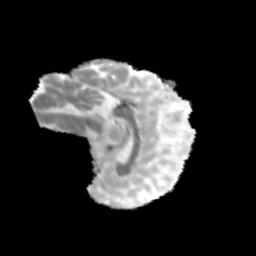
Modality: MD
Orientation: sagittal
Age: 12
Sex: female
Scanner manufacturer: siemens
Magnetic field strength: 3 T
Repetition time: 3.8 s
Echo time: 0.07 s